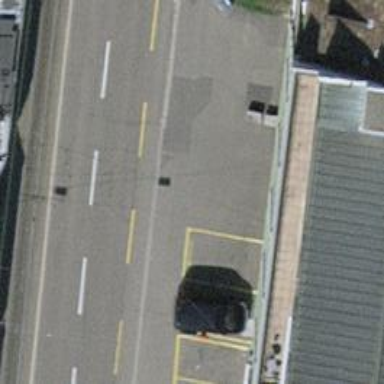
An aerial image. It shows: Car-sharing service available at this location.